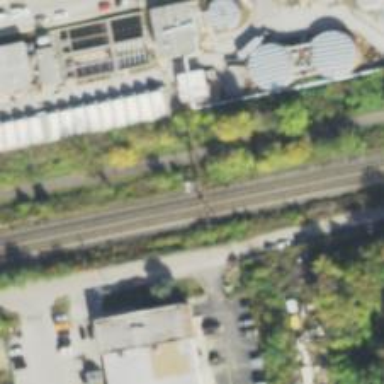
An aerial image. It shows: Disused railway spur service.